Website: lowes
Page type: stored-credit-cards
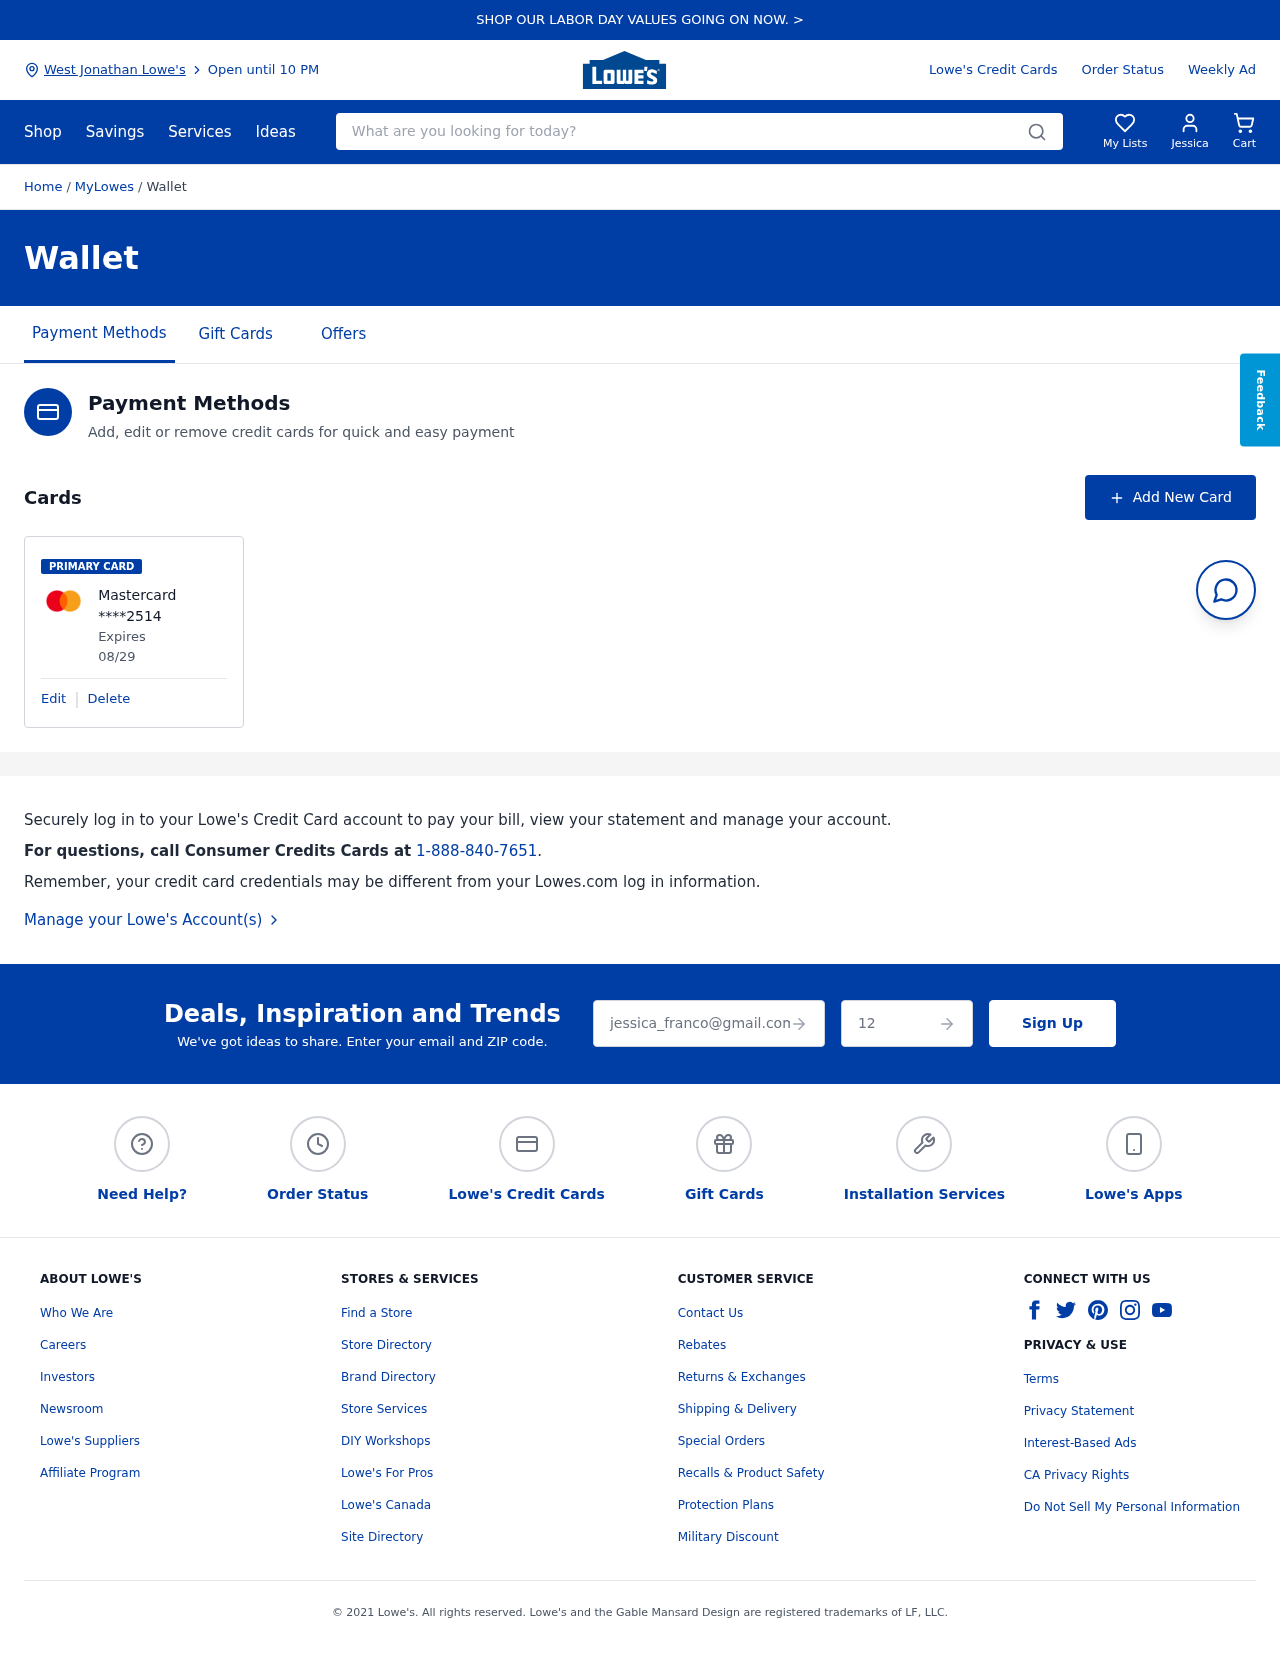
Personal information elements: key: PII_CARD_EXPIRY
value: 08/29
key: PII_CARD_LAST4
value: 2514
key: PII_CARD_TYPE
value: Mastercard
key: PII_CITY
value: West Jonathan Lowe's
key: PII_EMAIL
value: jessica_franco@gmail.com
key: PII_FIRSTNAME
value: Jessica
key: PII_POSTCODE
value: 12867
Search elements: key: HEADER_SEARCH
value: What are you looking for today?